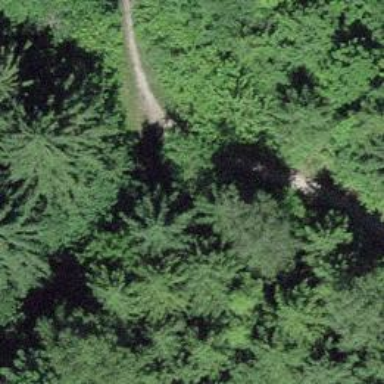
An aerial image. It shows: Path.